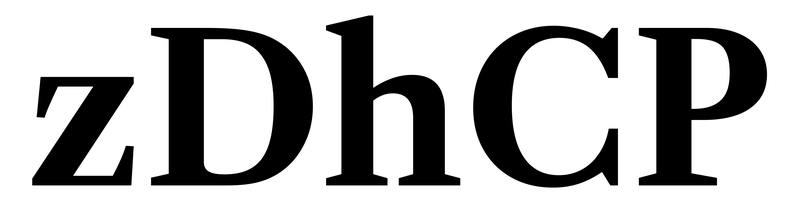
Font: LibreCaslonText_Bold